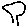
Label: tree